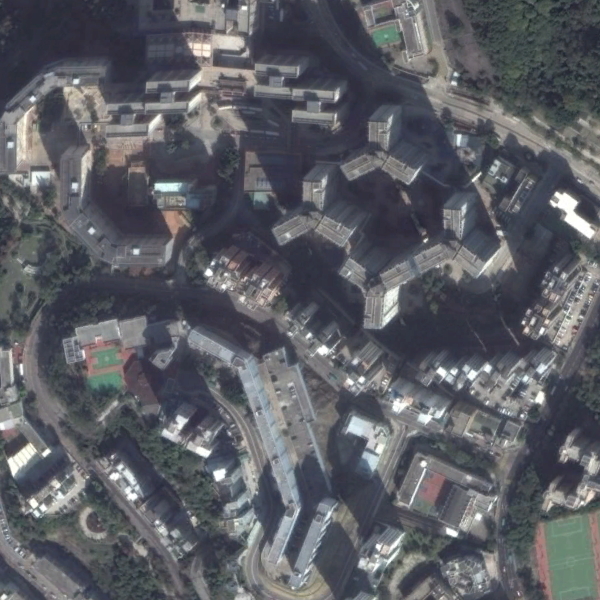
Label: Commercial